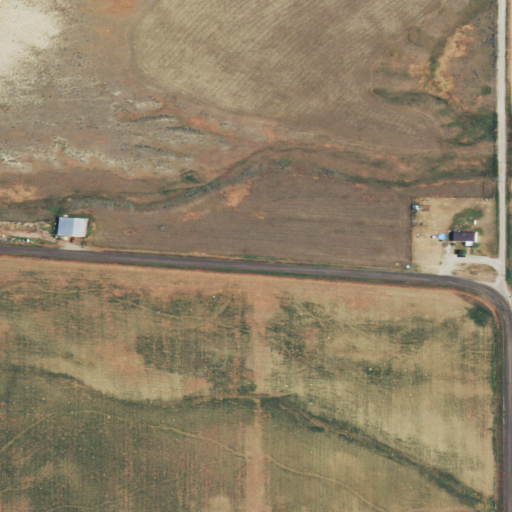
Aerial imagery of valley in Montana named Benedict Gulch containing cultivated crops, grassland, open development, low intensity development, shrub, and medium intensity development